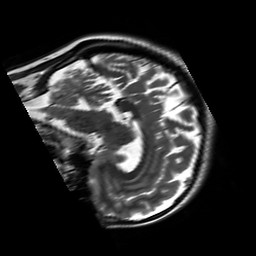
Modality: T2w
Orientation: sagittal
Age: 25
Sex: female
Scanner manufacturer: siemens
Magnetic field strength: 3 T
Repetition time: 8.53 s
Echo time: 0.091 s